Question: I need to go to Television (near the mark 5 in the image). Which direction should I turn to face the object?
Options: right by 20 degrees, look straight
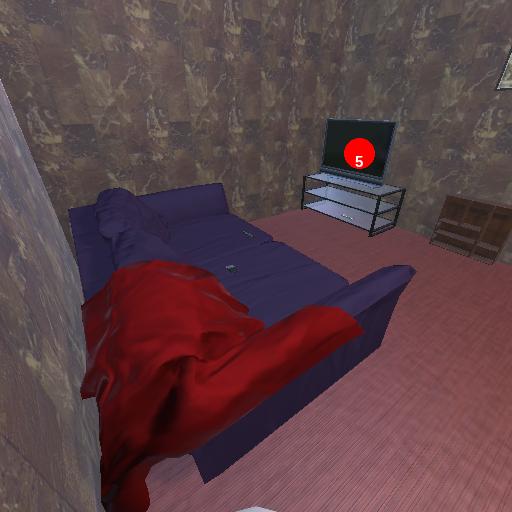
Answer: right by 20 degrees